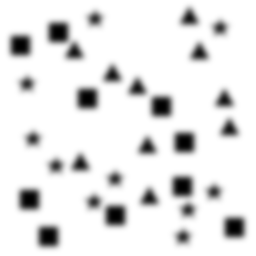
Squares: 10
Triangles: 10
Stars: 10
Total shapes: 30